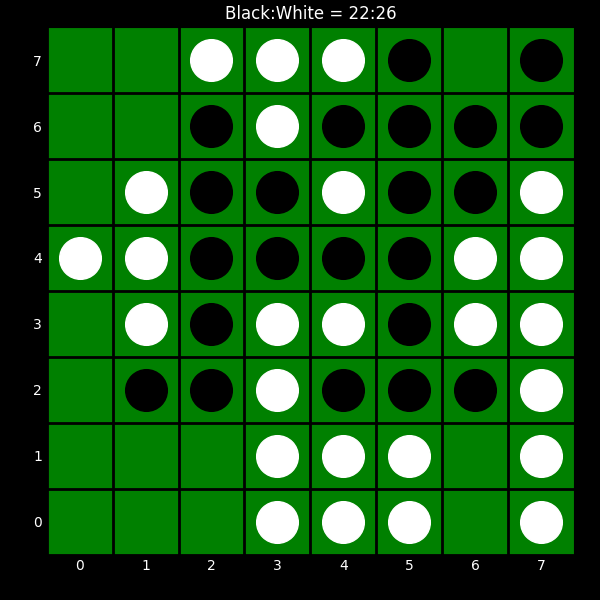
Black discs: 22
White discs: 26